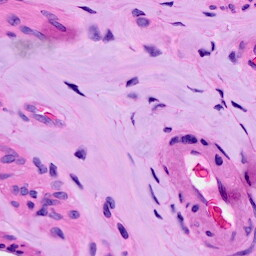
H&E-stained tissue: Ovarian